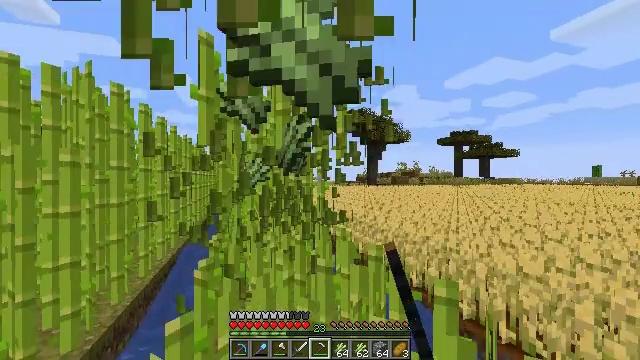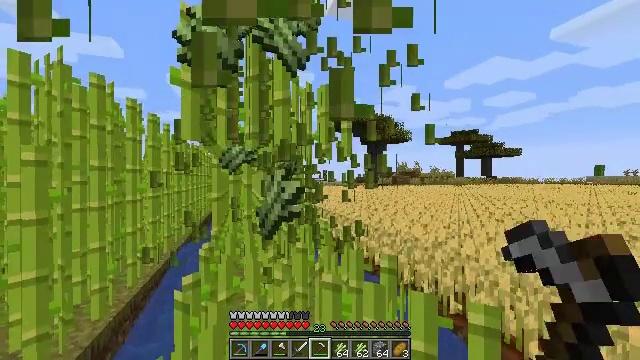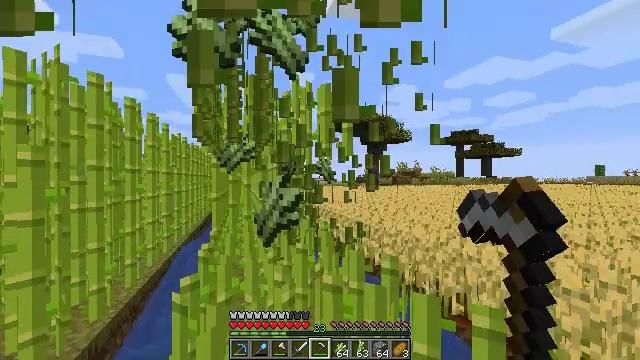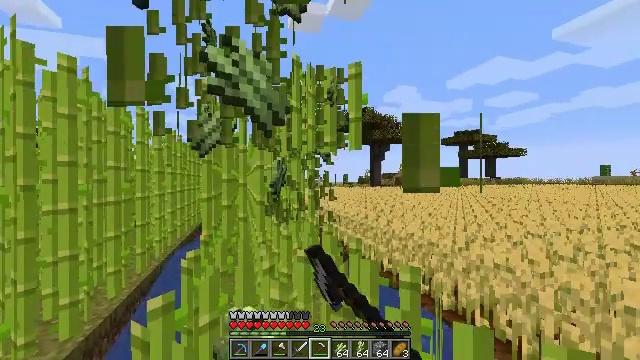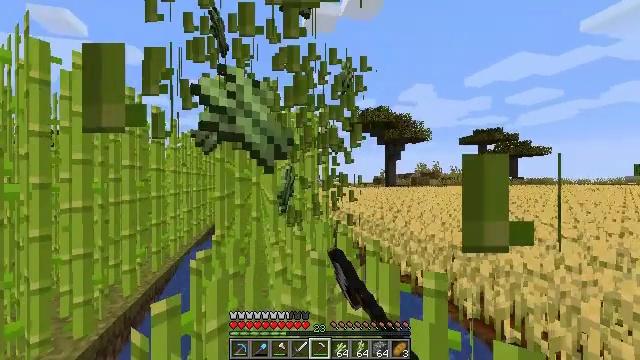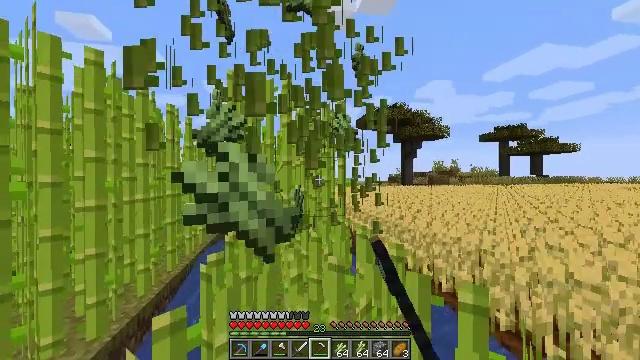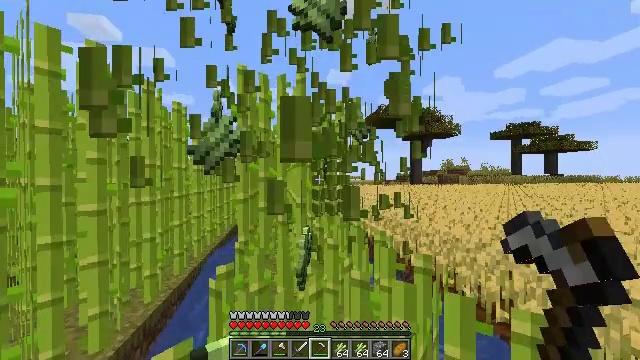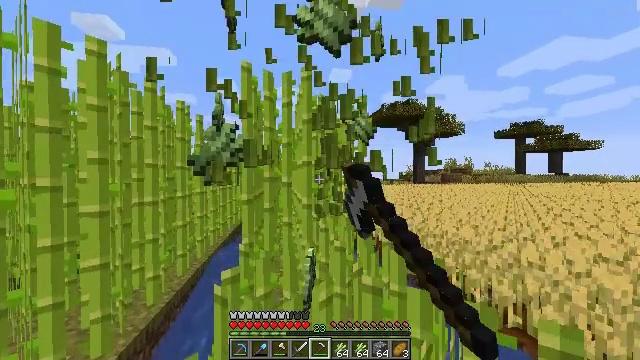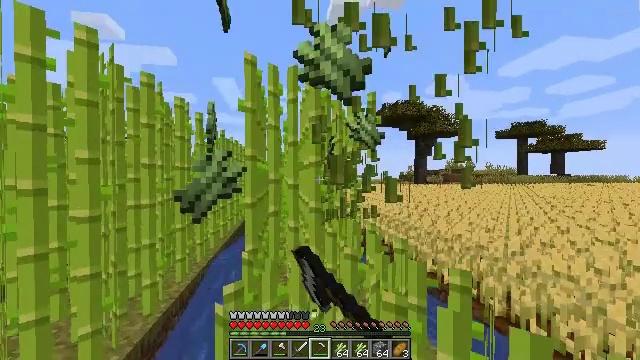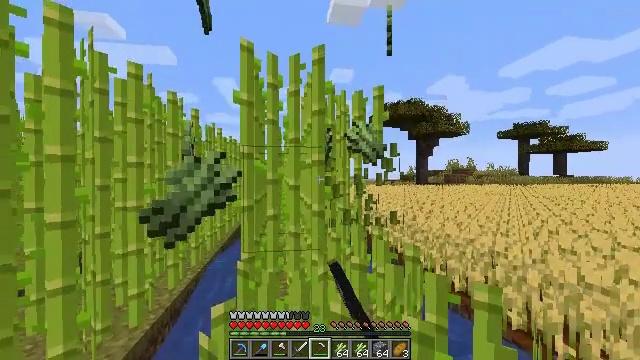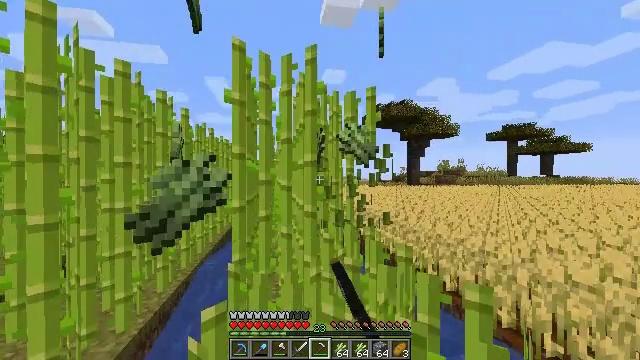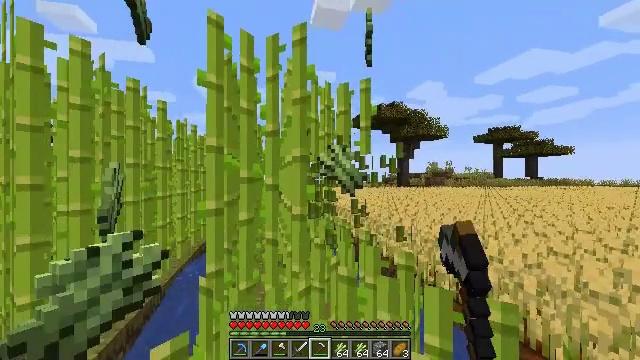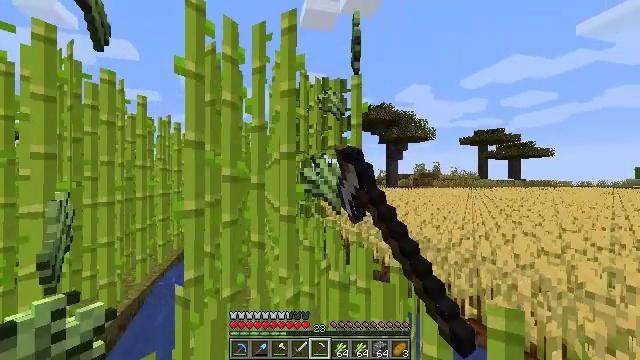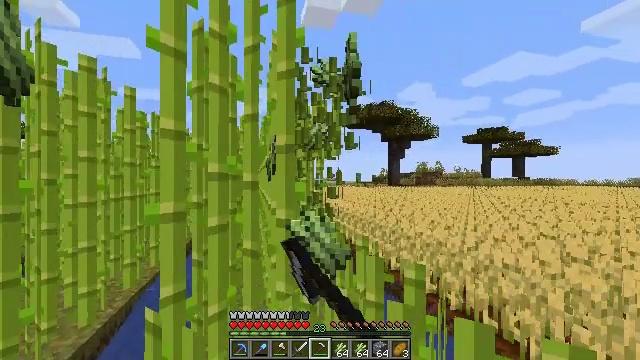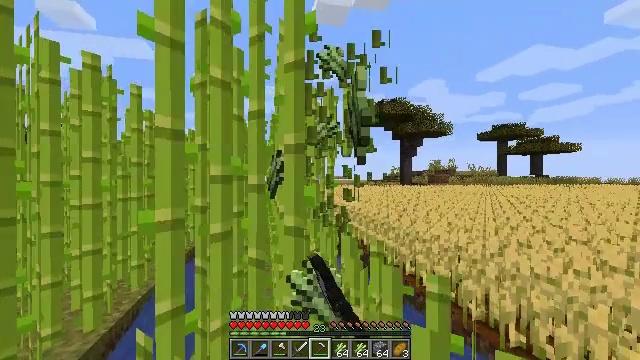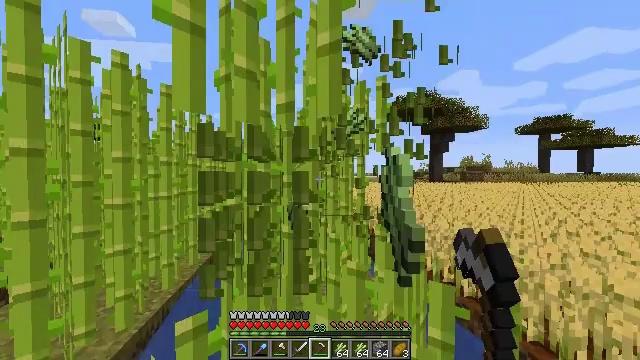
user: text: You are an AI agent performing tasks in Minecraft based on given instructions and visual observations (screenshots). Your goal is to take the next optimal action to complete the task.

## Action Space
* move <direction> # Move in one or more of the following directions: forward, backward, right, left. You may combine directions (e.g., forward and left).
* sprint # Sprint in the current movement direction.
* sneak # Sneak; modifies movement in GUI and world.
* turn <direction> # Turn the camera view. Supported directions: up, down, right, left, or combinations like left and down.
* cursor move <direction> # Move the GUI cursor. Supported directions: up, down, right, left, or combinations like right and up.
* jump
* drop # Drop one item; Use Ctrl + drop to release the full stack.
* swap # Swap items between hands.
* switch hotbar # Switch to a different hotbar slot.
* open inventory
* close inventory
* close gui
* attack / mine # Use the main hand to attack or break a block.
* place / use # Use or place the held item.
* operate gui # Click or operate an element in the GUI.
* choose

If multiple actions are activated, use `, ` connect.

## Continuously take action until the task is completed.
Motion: motion action
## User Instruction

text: Gather sugar cane for crafting.
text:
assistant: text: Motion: move forward, attack / mine
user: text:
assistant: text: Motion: move forward, attack / mine
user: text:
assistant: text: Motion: move forward, attack / mine
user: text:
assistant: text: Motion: move forward, turn left, attack / mine
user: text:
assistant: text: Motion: move forward and move left, turn left, attack / mine
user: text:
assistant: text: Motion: move forward and move left, turn left, attack / mine
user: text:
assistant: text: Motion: move forward and move left, attack / mine
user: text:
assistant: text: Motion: move forward, attack / mine
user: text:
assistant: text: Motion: move forward, attack / mine
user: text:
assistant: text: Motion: move forward, turn right, attack / mine
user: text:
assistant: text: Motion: move forward, turn right, attack / mine
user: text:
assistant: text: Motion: move forward, turn right, attack / mine
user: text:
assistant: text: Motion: move forward, attack / mine
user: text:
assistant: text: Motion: move forward, turn left, attack / mine
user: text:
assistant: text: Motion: move forward and move left, turn left, attack / mine
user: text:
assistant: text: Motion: move forward and move left, turn left, attack / mine
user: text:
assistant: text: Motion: move forward and move left, attack / mine
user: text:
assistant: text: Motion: move forward, attack / mine
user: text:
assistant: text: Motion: move forward, turn right, attack / mine
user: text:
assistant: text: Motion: move forward, turn right, attack / mine
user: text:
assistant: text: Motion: move forward, turn right, attack / mine
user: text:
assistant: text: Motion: move forward, attack / mine
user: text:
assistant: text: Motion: move forward, attack / mine
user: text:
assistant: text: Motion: move forward, attack / mine
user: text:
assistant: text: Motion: move forward, turn left, attack / mine
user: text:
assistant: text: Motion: move forward, turn left, attack / mine
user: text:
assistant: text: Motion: move forward and move left, turn left, attack / mine
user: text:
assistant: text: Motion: move forward and move left, attack / mine
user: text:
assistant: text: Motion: move forward and move left, attack / mine
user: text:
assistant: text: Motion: move forward, attack / mine